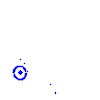
Particle: kaon